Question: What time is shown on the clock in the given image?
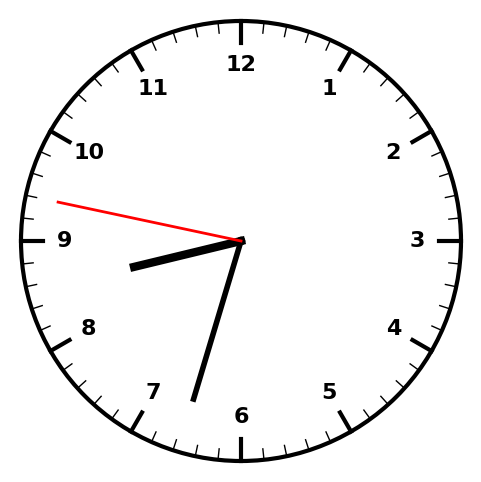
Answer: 08:32:47